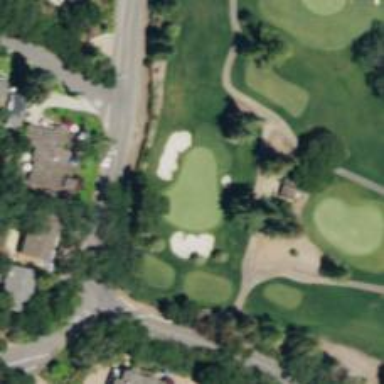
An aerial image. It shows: View of golf hole.